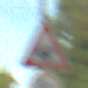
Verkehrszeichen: AmphibienwanderungLinks
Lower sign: Geschwindigkeit5
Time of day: SunriseSunset
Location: Outdoor (Suburban)
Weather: PartlyCloudy
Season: NotSpecified
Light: Natural